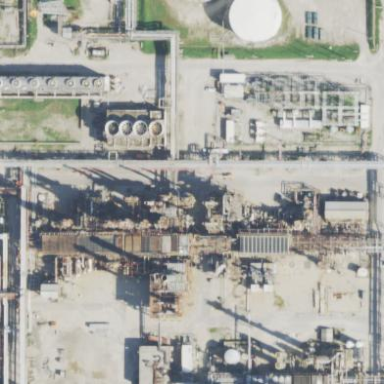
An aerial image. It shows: Industrial area focused on oil production.